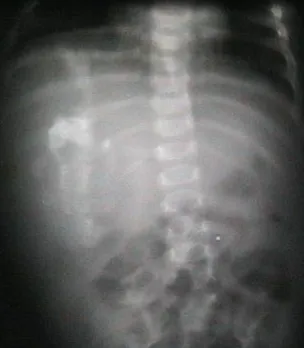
Anteroposterior abdominal radiograph demonstrates a soft tissue mass in the right hemiabdomen. The mass contains calcified osseous-appearing structures of varying sizes and shapes (see arrows).
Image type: radiology (x_ray)